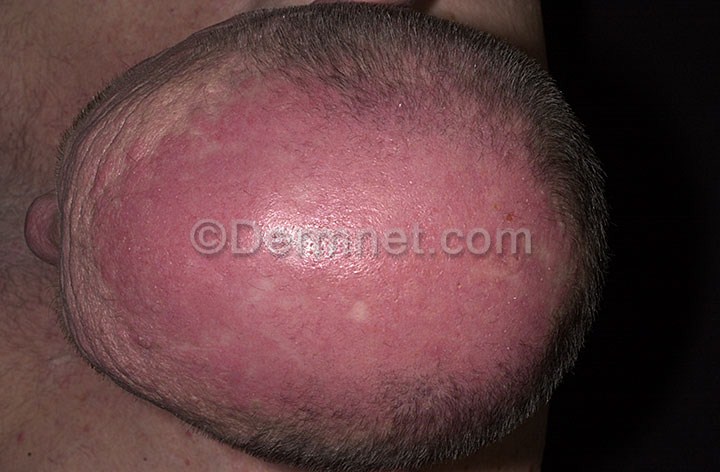
Disease: Lupus and other Connective Tissue diseases